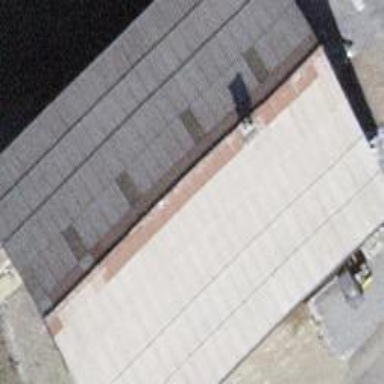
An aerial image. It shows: Warehouse with grey roof.